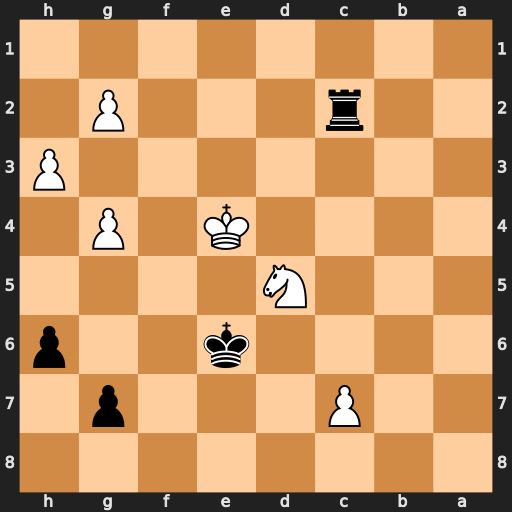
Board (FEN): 8/2P3p1/4k2p/3N4/4K1P1/7P/2r3P1/8
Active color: b
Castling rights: -
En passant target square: -
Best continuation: Rc4+ Kf3 Kxd5 c8=Q Rxc8